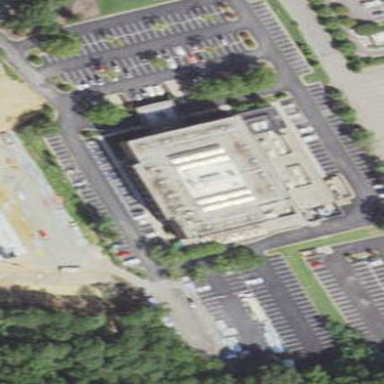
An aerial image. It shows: Hotel building.